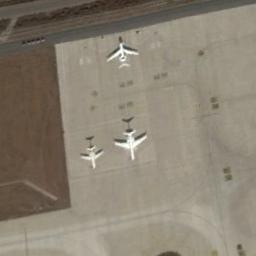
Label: airplane